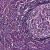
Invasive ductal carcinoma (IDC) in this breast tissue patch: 1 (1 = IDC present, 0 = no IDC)